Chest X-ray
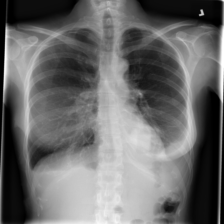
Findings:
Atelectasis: negative
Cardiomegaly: negative
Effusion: positive
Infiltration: negative
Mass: negative
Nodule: negative
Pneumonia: negative
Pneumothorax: negative
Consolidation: negative
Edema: negative
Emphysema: negative
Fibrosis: negative
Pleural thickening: negative
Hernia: negative